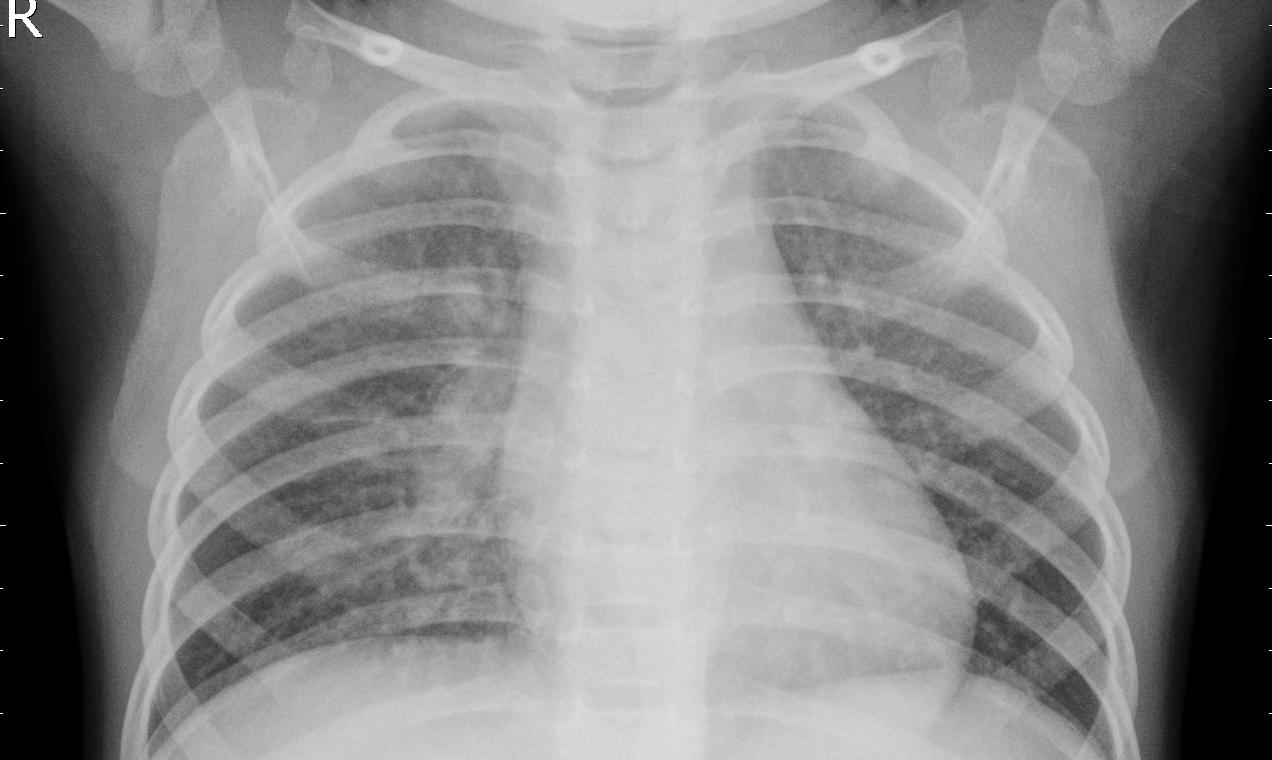
Diagnosis: PNEUMONIA